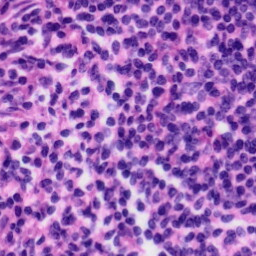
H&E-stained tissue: Tonsil